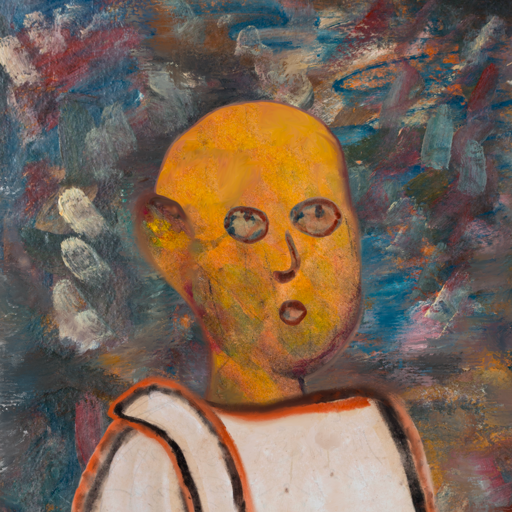
Background: Boggyland, Head And Neck Side: Gypsy_Mother, Face Side: Orphan, Bust: Roy_Bahadur, Hair Side: Blank, Head Accessory: Blank, Second Necklace: Blank, Necklace: Blank, Baby: Blank